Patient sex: M
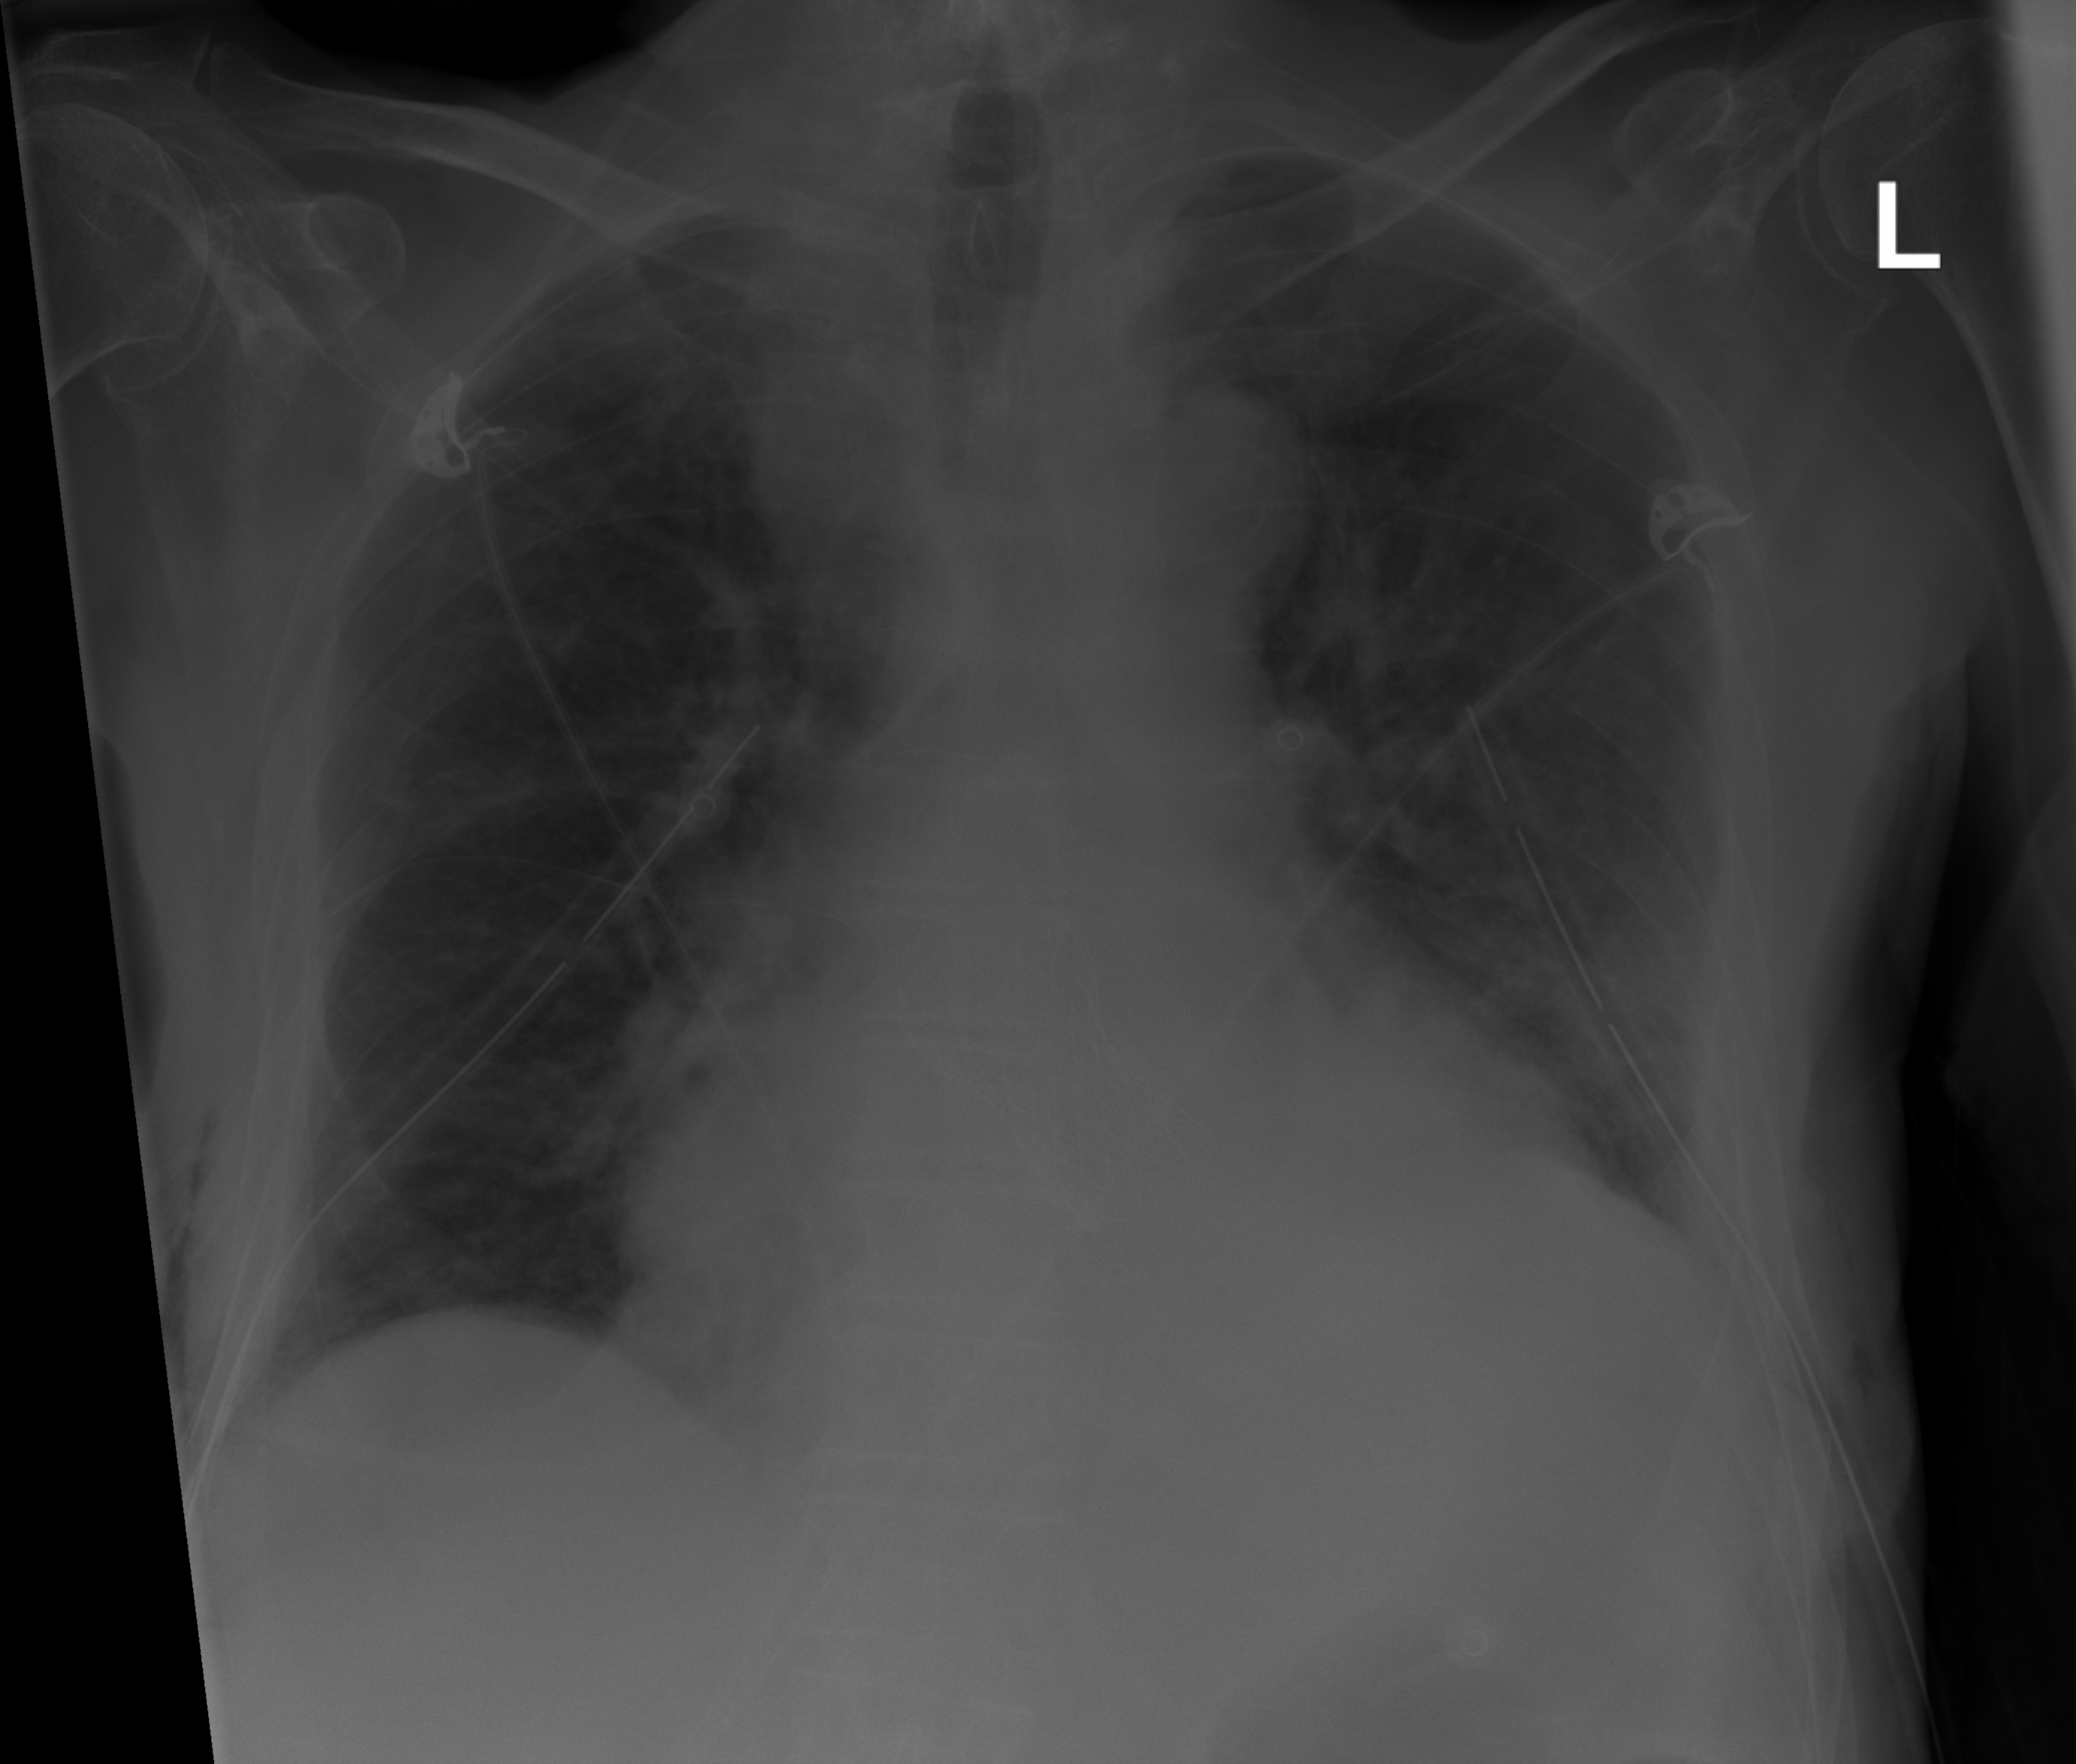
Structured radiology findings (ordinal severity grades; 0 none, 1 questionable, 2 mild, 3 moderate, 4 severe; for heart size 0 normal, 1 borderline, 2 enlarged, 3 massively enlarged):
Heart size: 2
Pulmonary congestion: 2
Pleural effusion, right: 0
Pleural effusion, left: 2
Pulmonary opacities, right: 0
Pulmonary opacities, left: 2
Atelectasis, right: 2
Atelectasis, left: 2